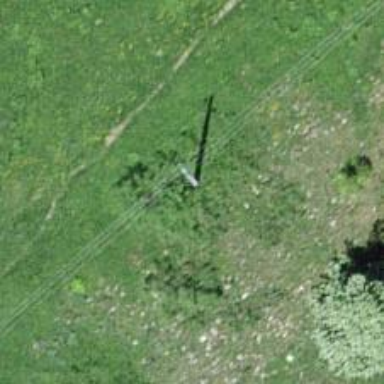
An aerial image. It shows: Power pole.